Question: I want to create the TabBar as like Below image:

Here, all tab bar are normal. Just they are custom made. Now i want to create the Tab Bar as like above image. In which the center Tab is raised.
So what should i have do to make it possible ?
If is there any demo then it will be good.
Please help me.
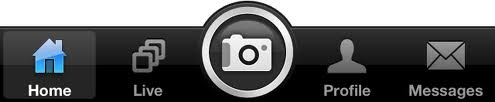
Answer: you can set the Background image in Tab widget as
'''
tabHost.getTabWidget().getChildAt(0).setBackgroundResource(R.drawable.home_h);
tabHost.getTabWidget().getChildAt(1).setBackgroundResource(R.drawable.live);
tabHost.getTabWidget().getChildAt(2).setBackgroundResource(R.drawable.camera);
tabHost.getTabWidget().getChildAt(3).setBackgroundResource(R.drawable.profile);
tabHost.getTabWidget().getChildAt(4).setBackgroundResource(R.drawable.Messege);
'''
create the image as other four like Their Top 20% as Transparent and middle camera create as your Curve base . you will achieve your goal as this.
Like this where grey part is Transparency part.